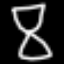
Label: hourglass